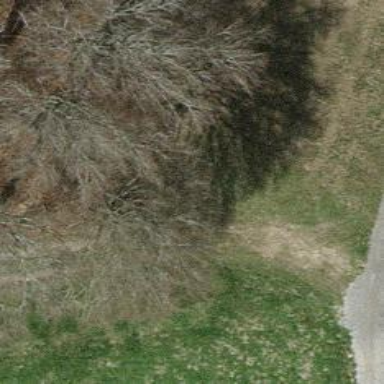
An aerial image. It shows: Grassy track with grade5 tracktype.